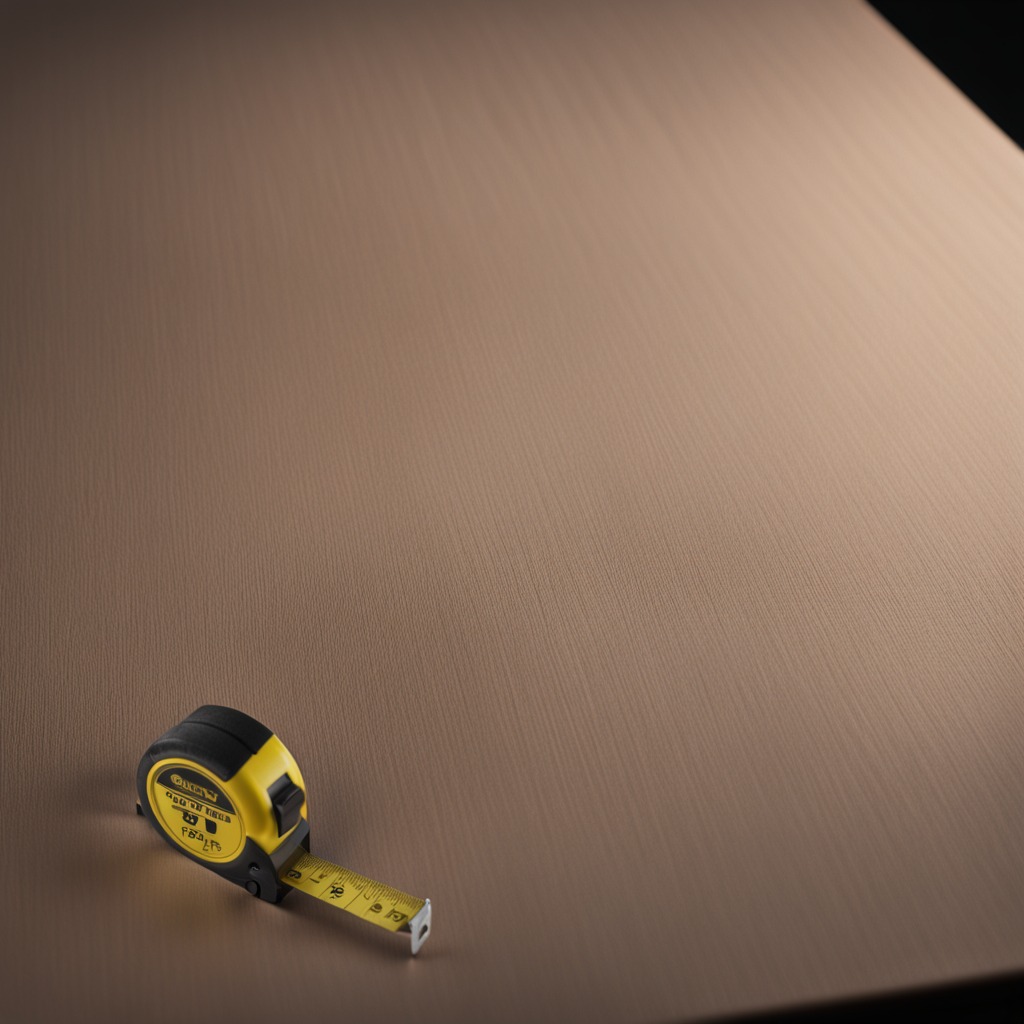
A measuring tape is lying on the wooden table.